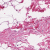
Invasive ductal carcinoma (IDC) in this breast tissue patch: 0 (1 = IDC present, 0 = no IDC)